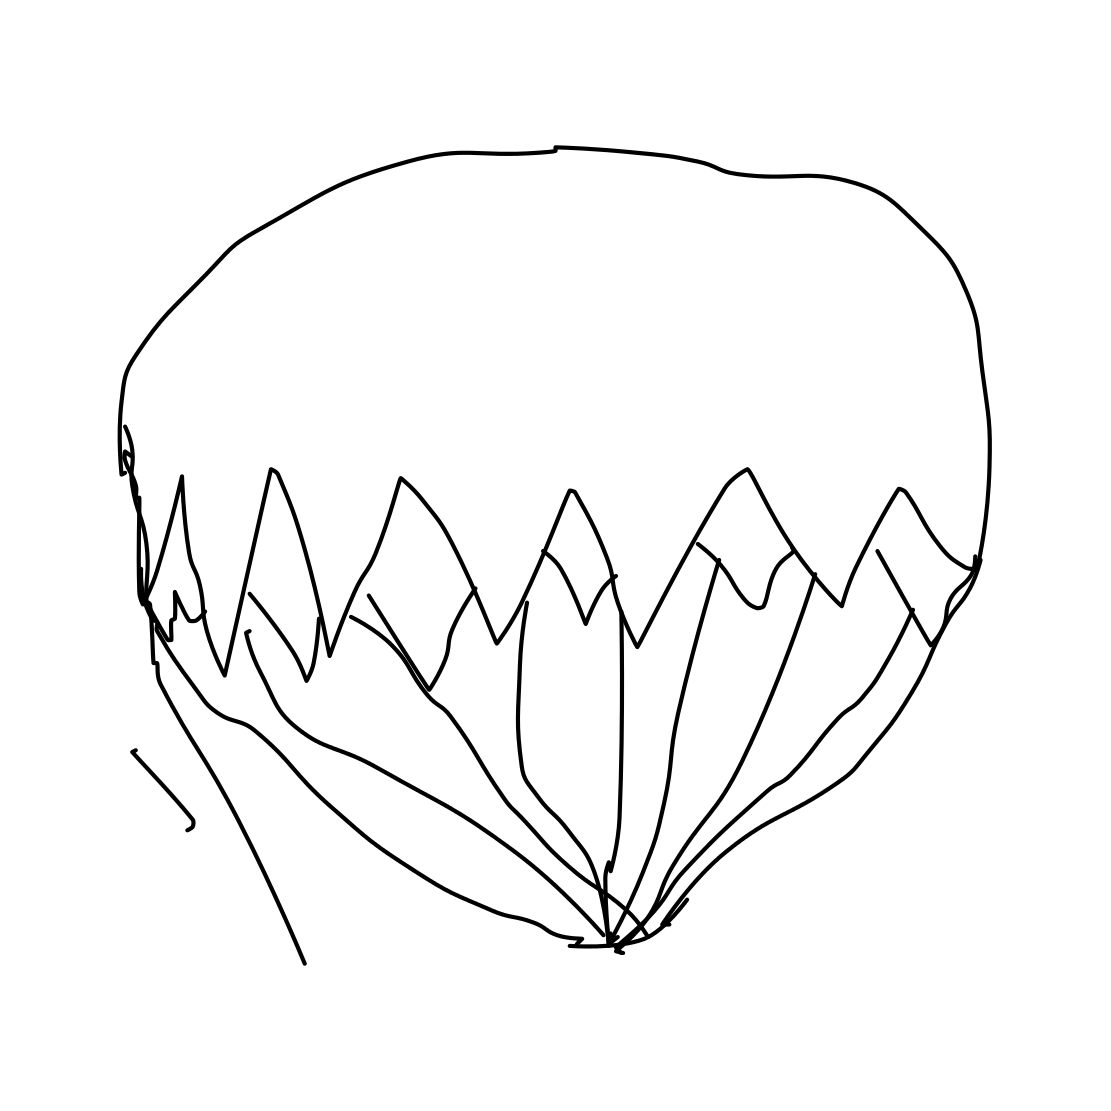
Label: parachute